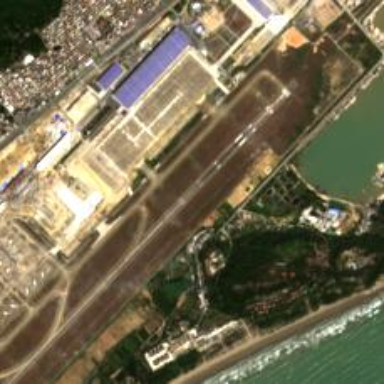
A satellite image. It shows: View of runway in airport.